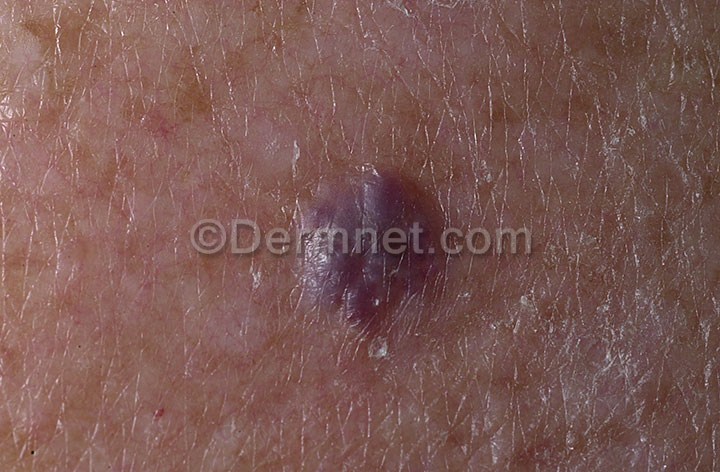
Disease: Vascular Tumors